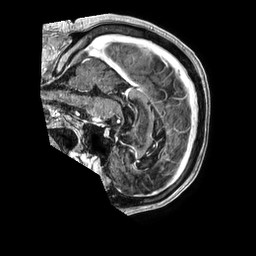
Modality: T1w
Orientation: sagittal
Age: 81
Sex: male
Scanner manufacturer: philips
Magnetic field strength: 1.5 T
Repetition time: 0.007734 s
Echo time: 0.003526 s